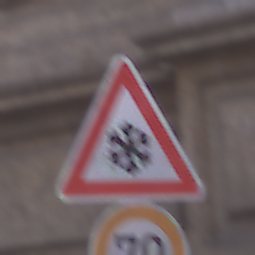
Verkehrszeichen: SchneeOderEisglaette
Zusatzzeichen unten: Geschwindigkeit70
Umgebung: Outdoor, Urban
Tageszeit: SunriseSunset
Wetter: PartlyCloudy
Licht: Natural
Jahreszeit: NotSpecified
Kontrast: LowContrast